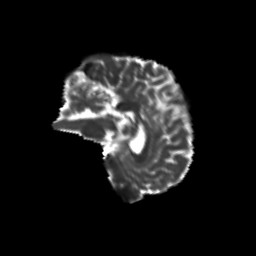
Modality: T2w
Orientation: sagittal
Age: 49
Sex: male
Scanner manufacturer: siemens
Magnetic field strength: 3 T
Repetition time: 8.6 s
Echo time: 0.095 s